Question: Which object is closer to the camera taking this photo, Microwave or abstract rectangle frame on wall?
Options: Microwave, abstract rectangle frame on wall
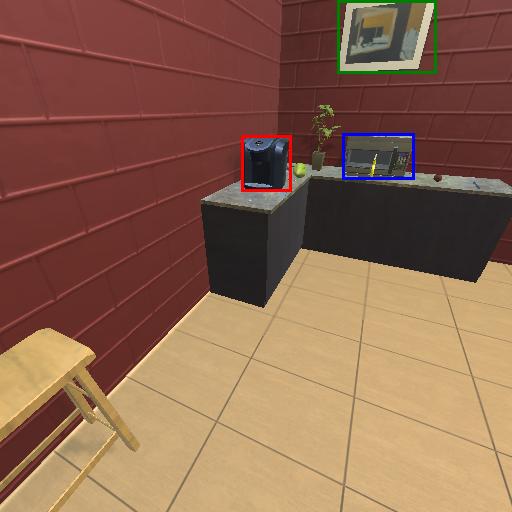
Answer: Microwave